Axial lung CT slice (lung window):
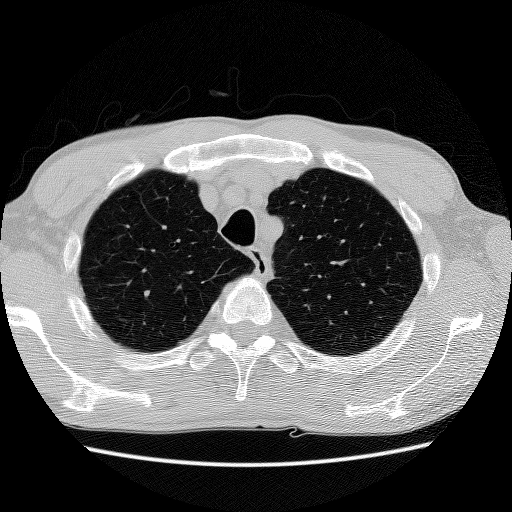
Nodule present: no